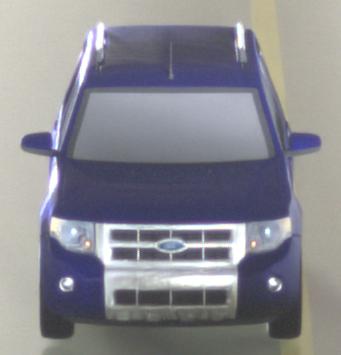
Make: Ford
Model: Escape Hybrid
Detailed model: -
Model produced from: 2004
Model produced until: 2012
Doors: 5
Color: blue
Road condition: wet road
Daytime: midday
Contrast: medium contrast